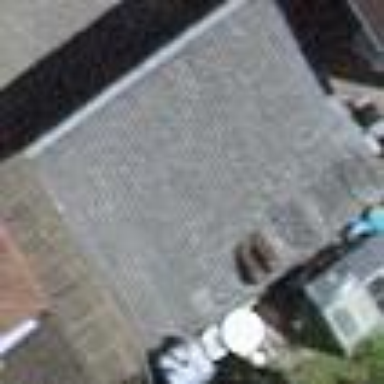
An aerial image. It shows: Garage.